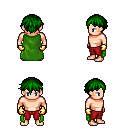
a pixel art fantasy rpg character, male body template, human, light skin, green cape, red pants, green short bangs hairstyle, gold gloves, four views (front, back, left, right), 2x2 character sprite sheet, small pixel art, hard edges, no anti-aliasing